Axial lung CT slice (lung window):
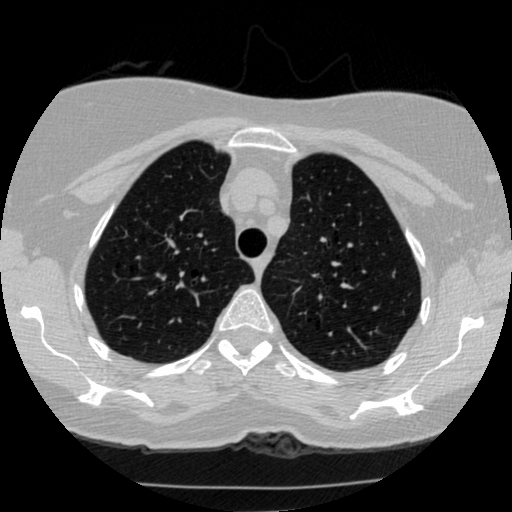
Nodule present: no